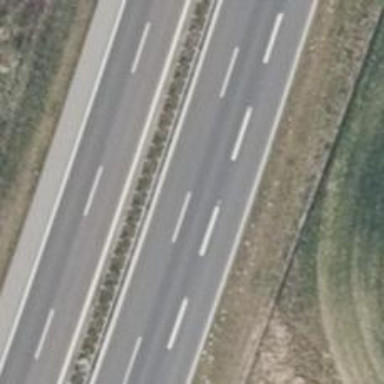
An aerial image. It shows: Asphalt motorway.